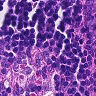
Metastatic tissue present: no